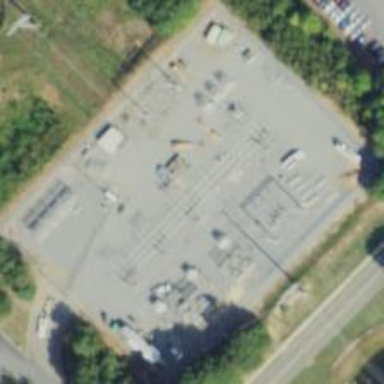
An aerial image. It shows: There is distribution substation enclosed by fence.